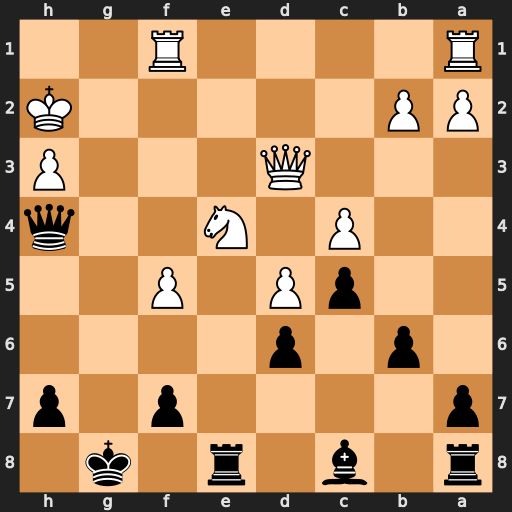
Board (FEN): r1b1r1k1/p4p1p/1p1p4/2pP1P2/2P1N2q/3Q3P/PP5K/R4R2
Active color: b
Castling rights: -
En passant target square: -
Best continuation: Rxe4